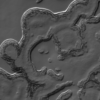
Label: not_dusty